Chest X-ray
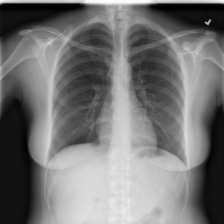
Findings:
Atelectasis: negative
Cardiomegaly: negative
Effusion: negative
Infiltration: negative
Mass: negative
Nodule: negative
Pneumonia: negative
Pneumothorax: negative
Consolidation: negative
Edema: negative
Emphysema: negative
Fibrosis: negative
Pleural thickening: negative
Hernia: negative